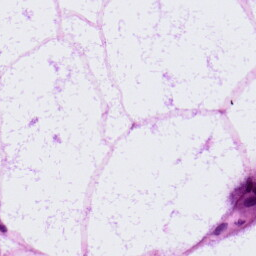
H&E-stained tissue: LymphNode